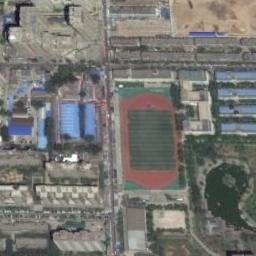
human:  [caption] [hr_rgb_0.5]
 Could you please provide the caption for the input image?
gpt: All the fields are green except the track .

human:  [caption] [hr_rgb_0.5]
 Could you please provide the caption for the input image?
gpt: The ground track field is on a block and a park is also I the block .

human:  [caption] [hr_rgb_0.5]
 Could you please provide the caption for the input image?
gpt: There are lots of  buildings beside the ground track field .

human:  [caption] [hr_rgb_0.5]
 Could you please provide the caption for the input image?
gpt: A track and field is built in the middle of a residential area, Surrounded by a lot of vegetation .

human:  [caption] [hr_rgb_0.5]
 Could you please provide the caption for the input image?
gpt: There are many buildings around the ground track field with a red track .